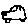
Label: car